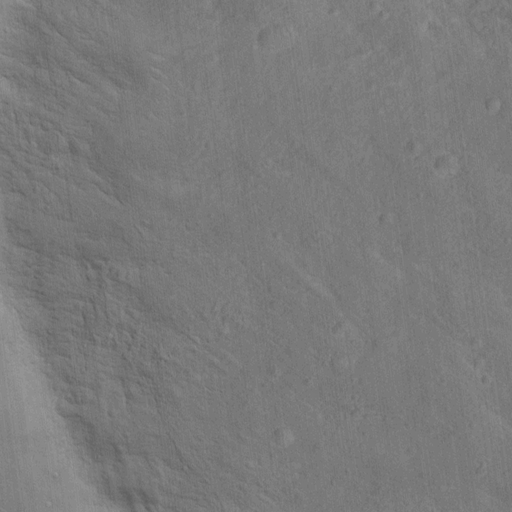
Classes present: Background